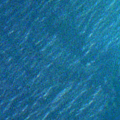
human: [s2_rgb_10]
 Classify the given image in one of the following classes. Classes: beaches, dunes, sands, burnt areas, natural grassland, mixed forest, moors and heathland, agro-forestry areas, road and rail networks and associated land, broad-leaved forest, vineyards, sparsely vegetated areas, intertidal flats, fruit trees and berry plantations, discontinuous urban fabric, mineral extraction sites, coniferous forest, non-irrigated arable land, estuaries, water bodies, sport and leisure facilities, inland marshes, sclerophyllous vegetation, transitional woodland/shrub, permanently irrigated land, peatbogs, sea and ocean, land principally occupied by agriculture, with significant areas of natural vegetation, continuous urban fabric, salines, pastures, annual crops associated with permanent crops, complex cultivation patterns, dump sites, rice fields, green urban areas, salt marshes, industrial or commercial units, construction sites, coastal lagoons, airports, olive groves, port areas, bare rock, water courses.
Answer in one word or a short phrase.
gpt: sea and ocean